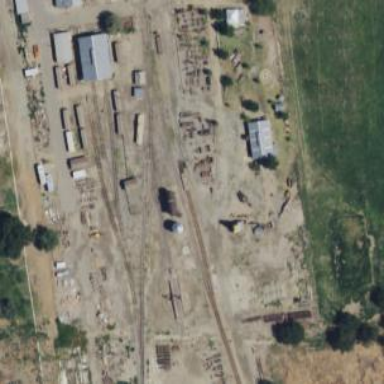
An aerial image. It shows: Preserved railway.